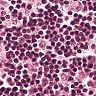
Metastatic tissue present: no